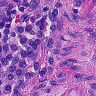
Metastatic tissue present: no